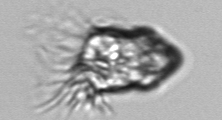
Label: Strombidium_inclinatum